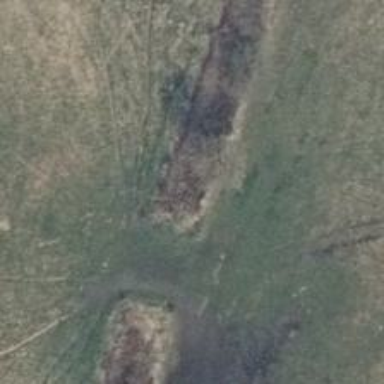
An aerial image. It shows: Culvert tunnel.